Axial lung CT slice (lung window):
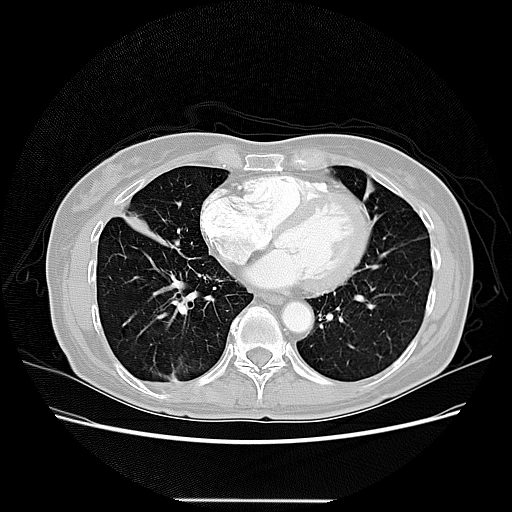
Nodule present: no